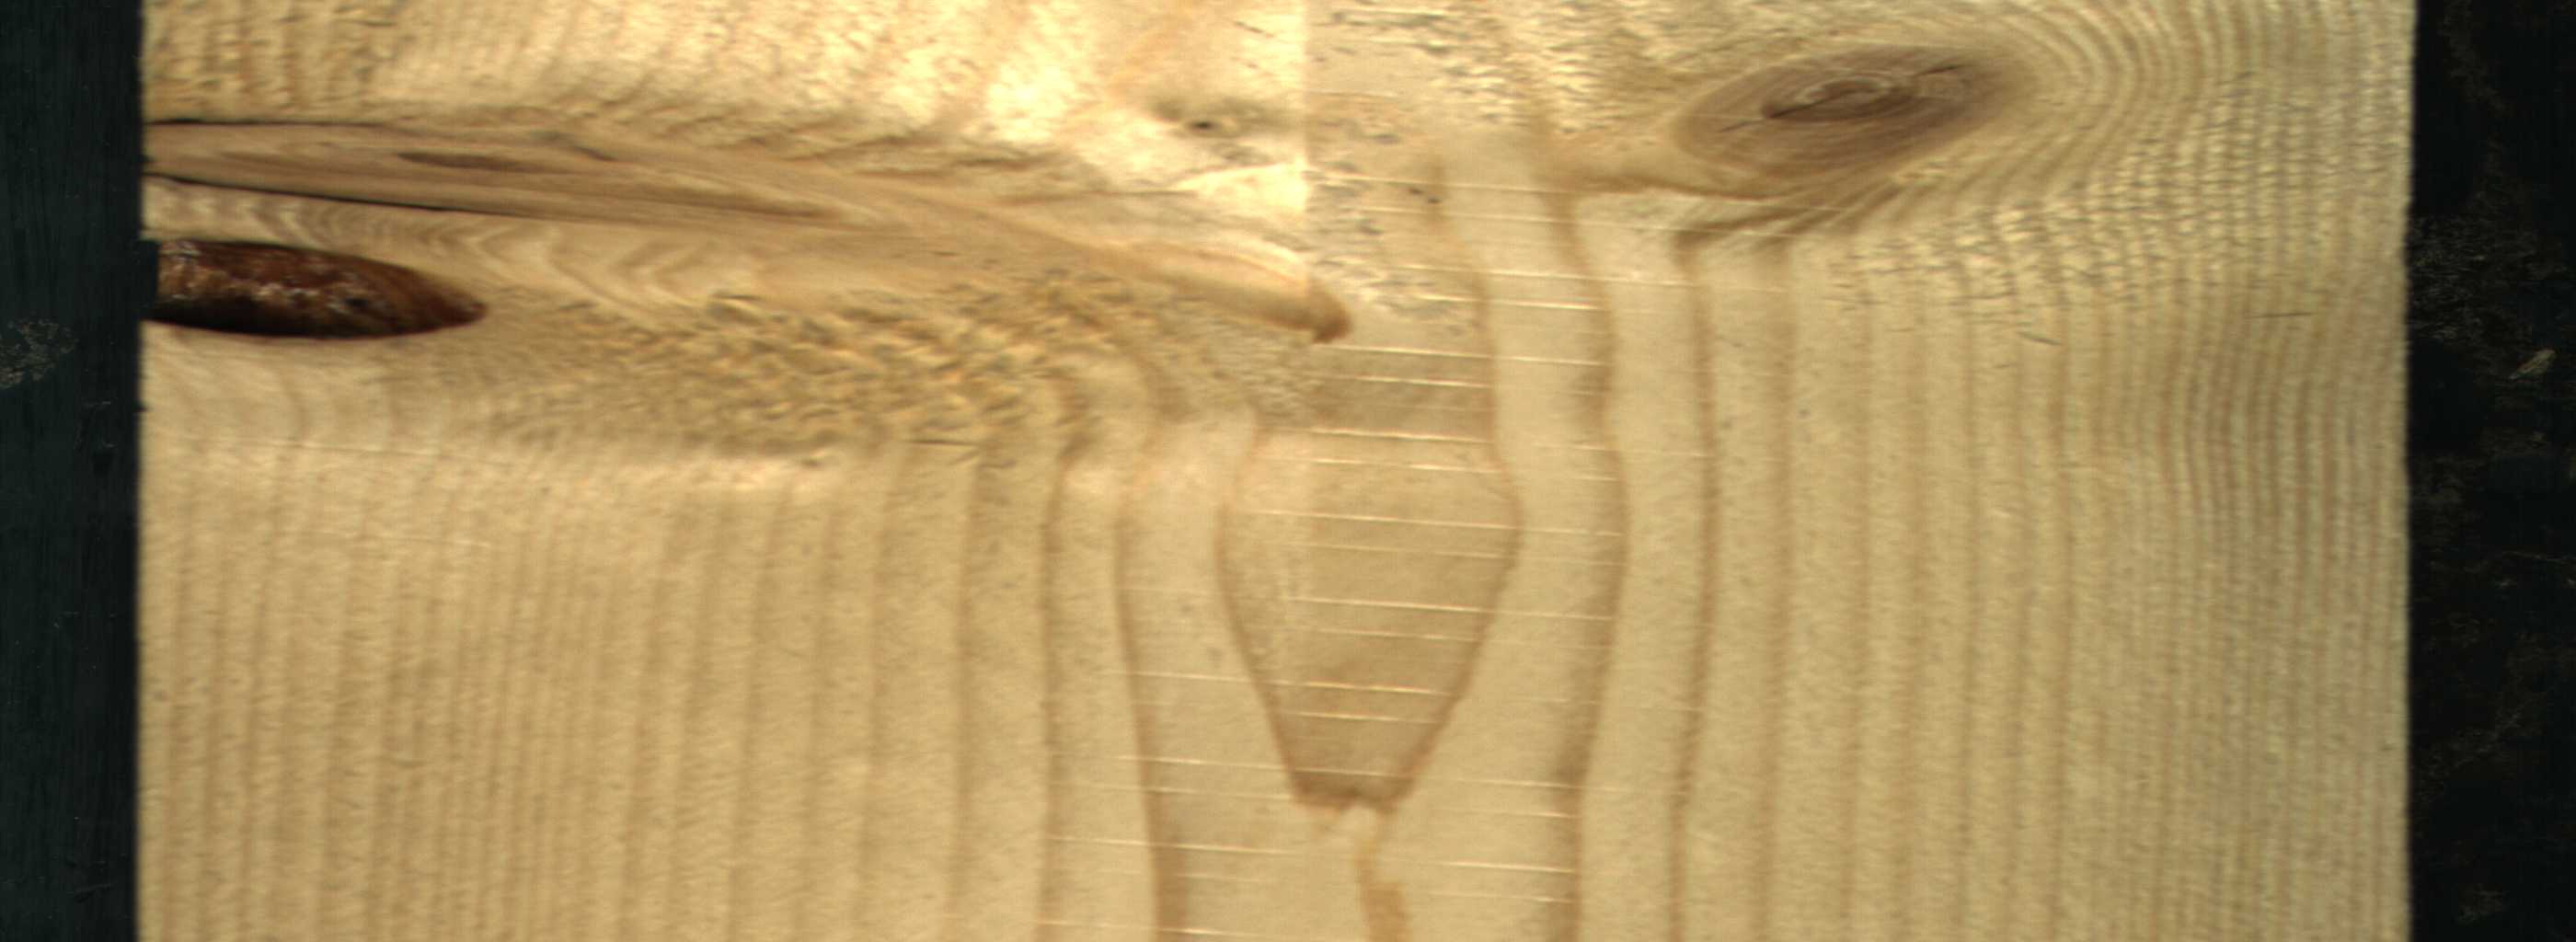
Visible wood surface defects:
Knot_missing
Live_Knot
Live_Knot